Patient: sex M, age 67
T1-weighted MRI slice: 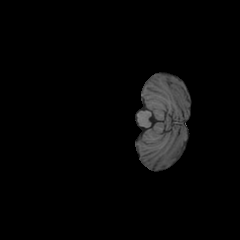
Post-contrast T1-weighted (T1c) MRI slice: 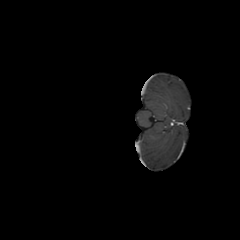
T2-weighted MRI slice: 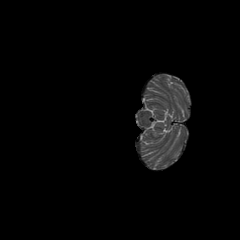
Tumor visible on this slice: no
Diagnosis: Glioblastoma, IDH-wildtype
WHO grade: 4